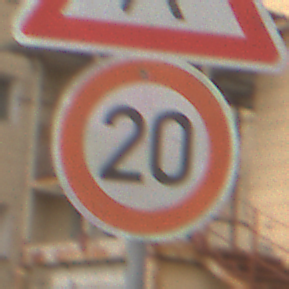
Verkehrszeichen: Geschwindigkeit20
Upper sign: FussgaengerLinks
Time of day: MorningAfternoon
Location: Outdoor (Urban)
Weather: Overcast
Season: NotSpecified
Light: Natural